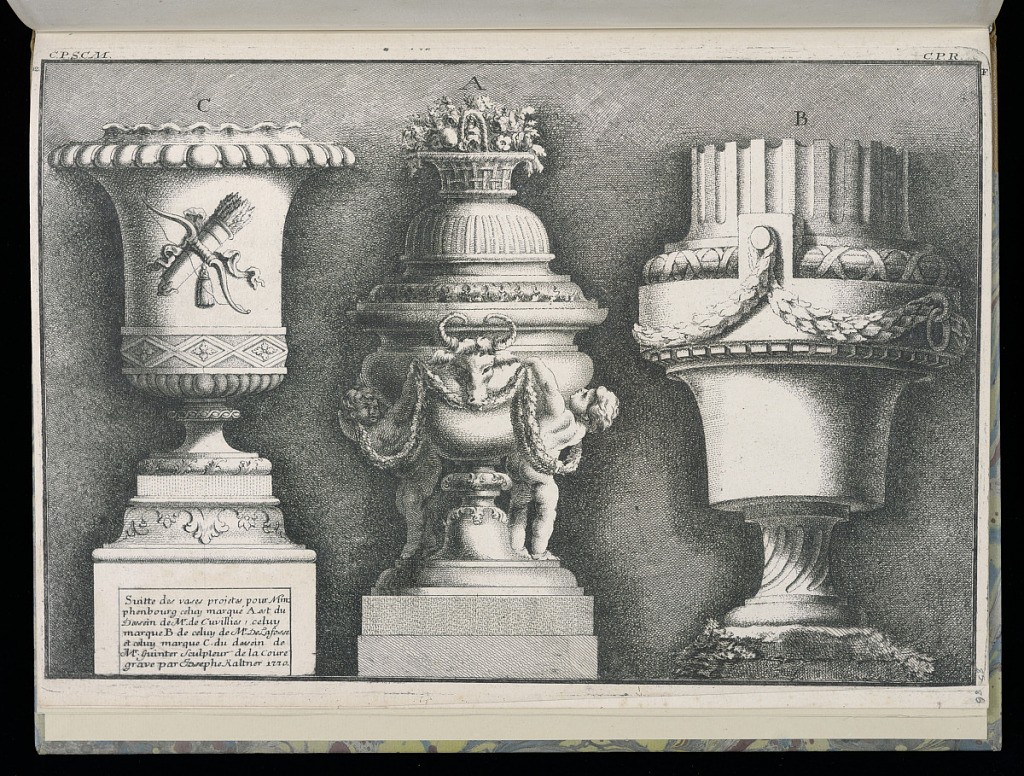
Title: Three Vases
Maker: François de Cuvilliés the younger, German, 1731 - 1777
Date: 1770
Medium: Engraving on paper
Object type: Bound print
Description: Three designs for vases in Neoclassical style, each by a different designer. At left, the vase by Gunther stands upon a tall pedestal, the face of the vase decorated with a bow and a quiver of arrows. At center, a vase by Cuvillies topped with a basket of flowers, a bull's head at center surrounded by two putti figures holding a garland of leaves. At right, a vase by Delafosse with a twisting base decorated with leafy festoons. Background with hatching.